Field crop: maize
Growth stage: 2
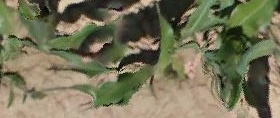
Species: maize